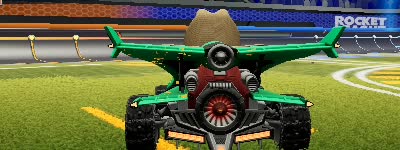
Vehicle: aftershock